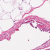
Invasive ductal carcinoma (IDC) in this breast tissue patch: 0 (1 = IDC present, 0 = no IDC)